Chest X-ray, PA view. Patient: 31 years old, sex F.
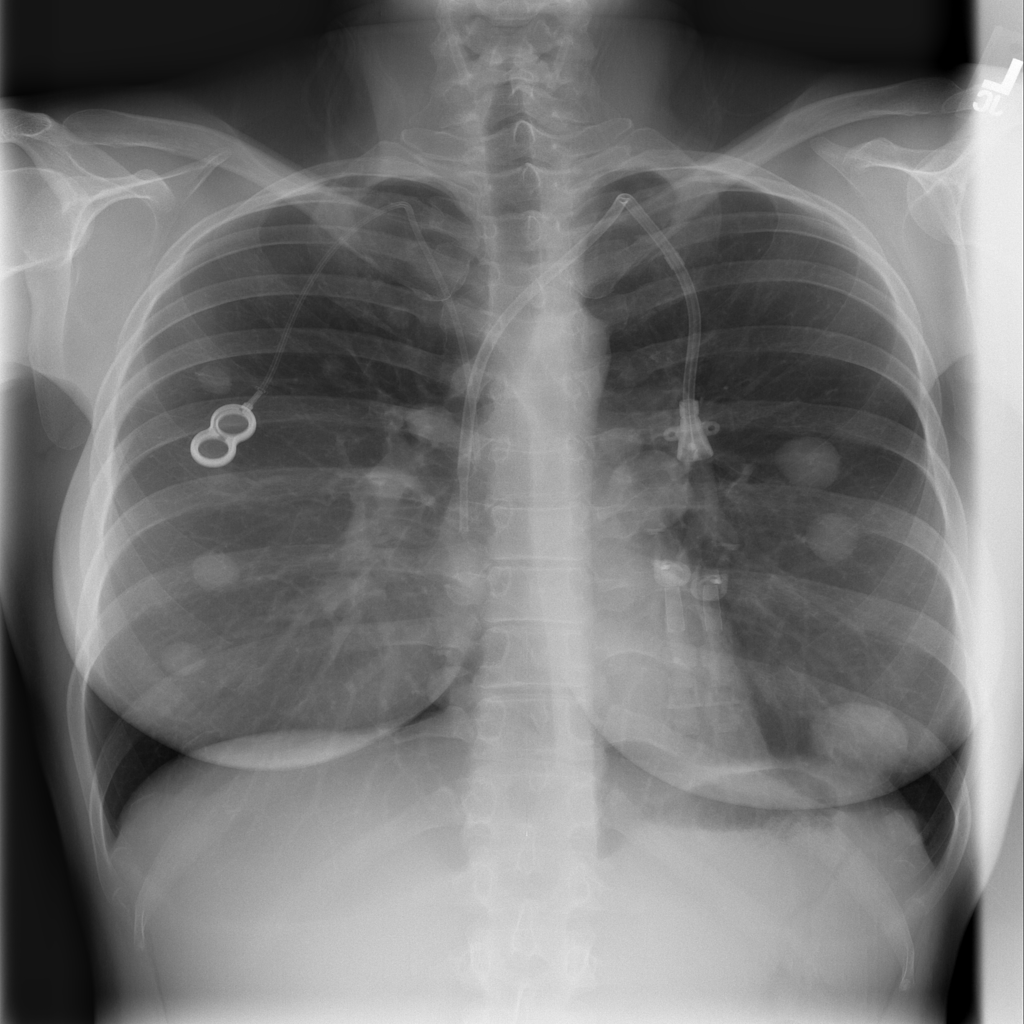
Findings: Nodule